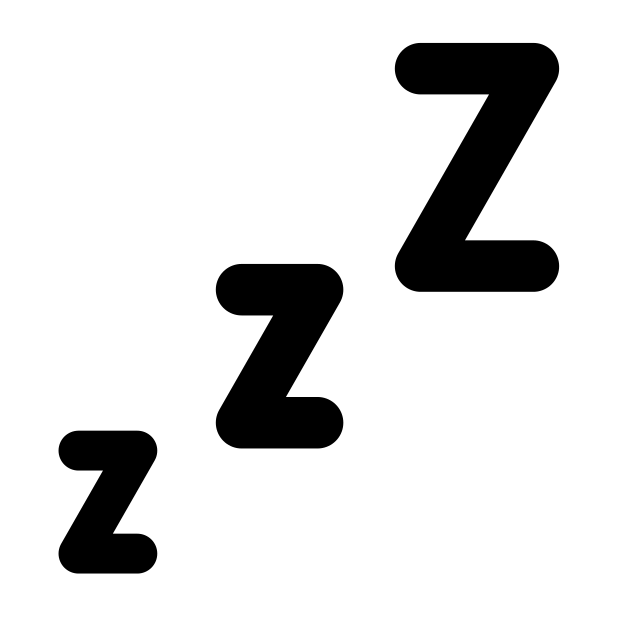
Emoji: 💤
Name: sleeping symbol
Unicode: 0x1f4a4